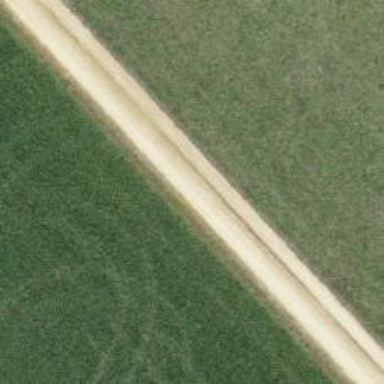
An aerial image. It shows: Gravel track with grade2 tracktype.